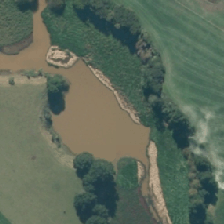
Land cover: lake_pond